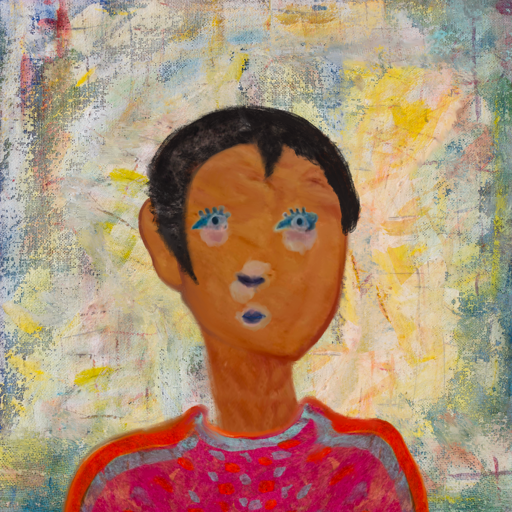
Background: Irani, Head And Neck Front: Pious_Lady, Face Front: Hill_Girl, Bust: Sisters, Hair Front: Roy_Bahadur, Head Accessory: Blank, Second Necklace: Blank, Necklace: Blank, Baby: Blank